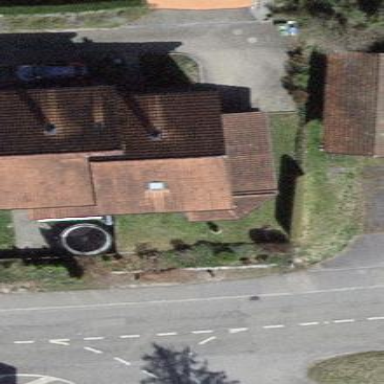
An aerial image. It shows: Building with tiled roof.